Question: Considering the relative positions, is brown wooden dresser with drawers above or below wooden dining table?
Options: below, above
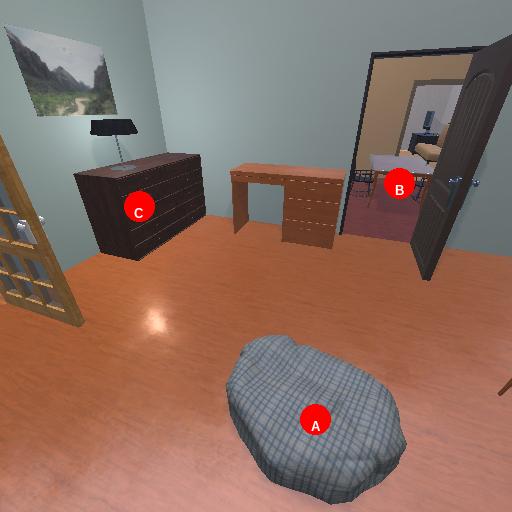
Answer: below